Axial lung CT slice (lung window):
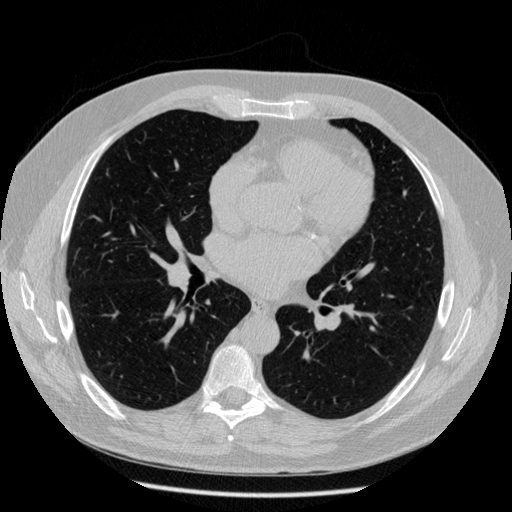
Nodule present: no